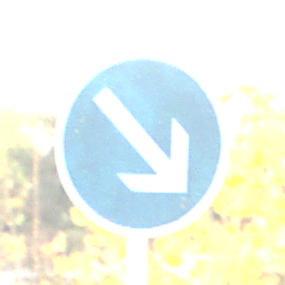
Verkehrszeichen: VorgeschriebeneVorbeifahrtRechts
Umgebung: Outdoor, Nature
Tageszeit: SunriseSunset
Wetter: PartlyCloudy
Licht: Natural
Jahreszeit: NotSpecified
Kontrast: LowContrast